Field crop: maize
Growth stage: 2
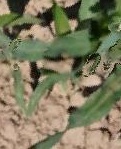
Species: maize